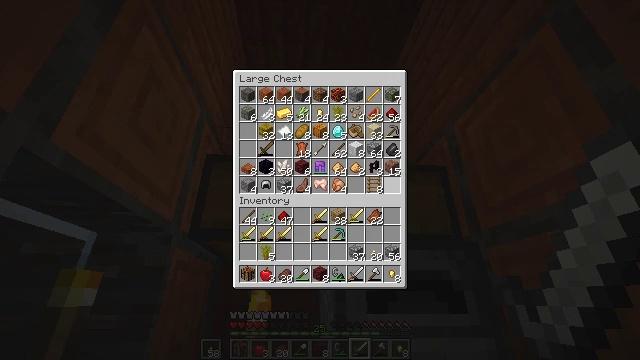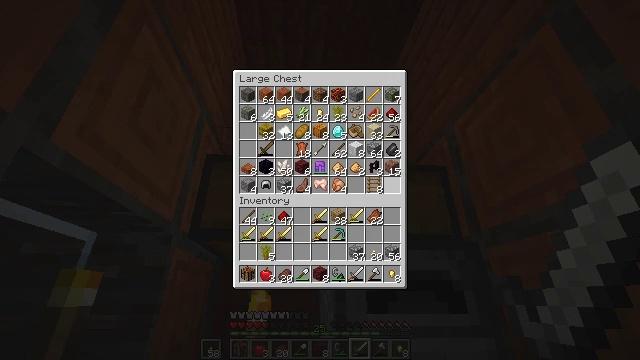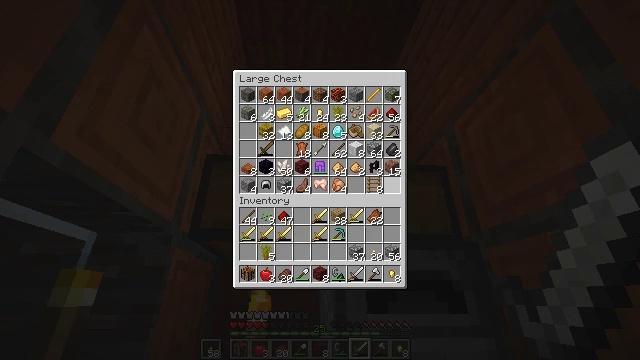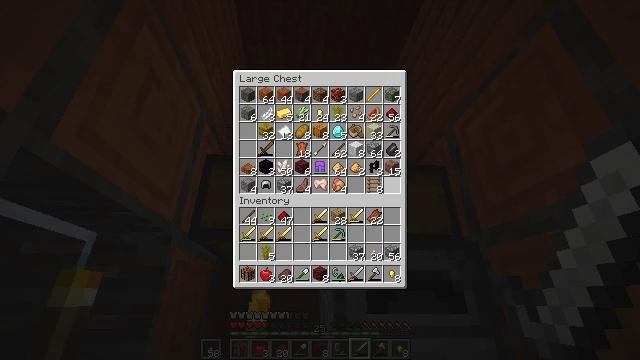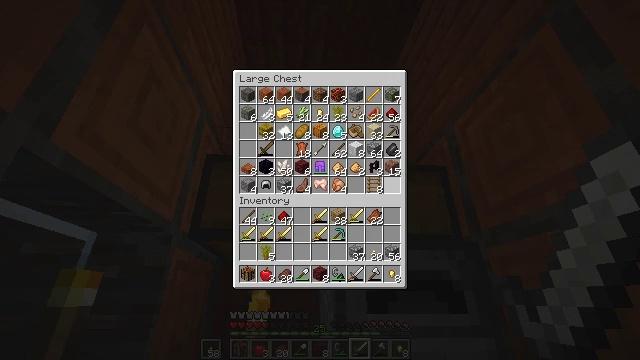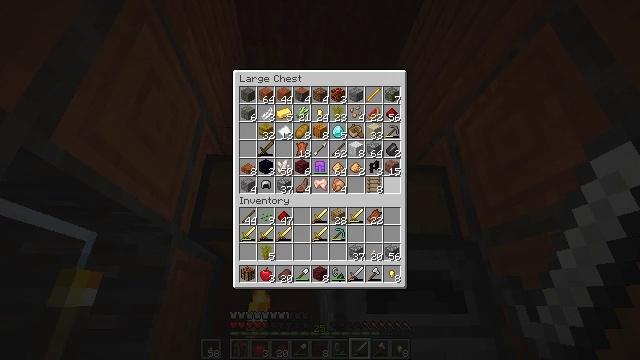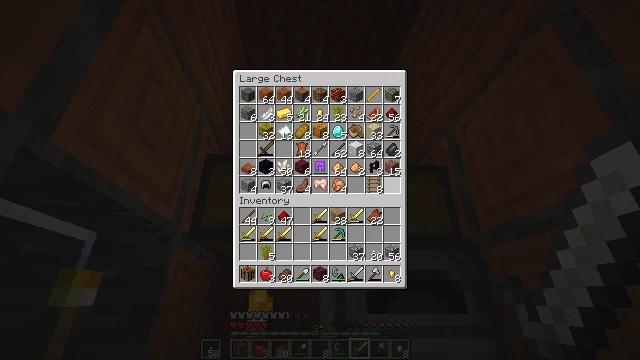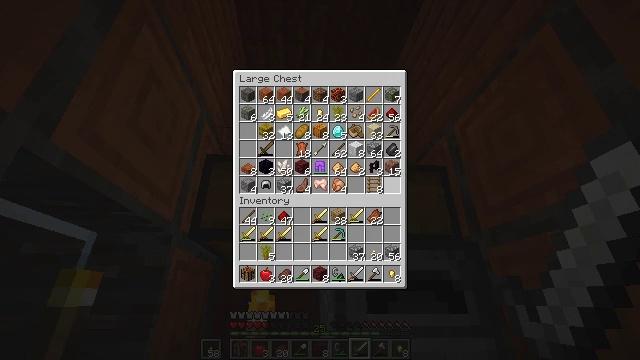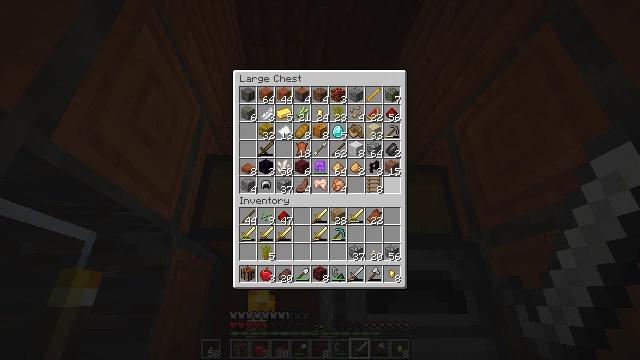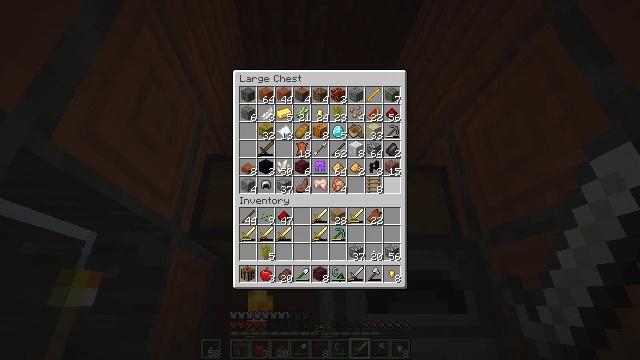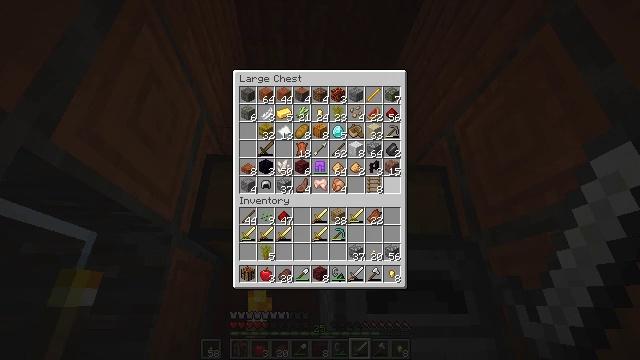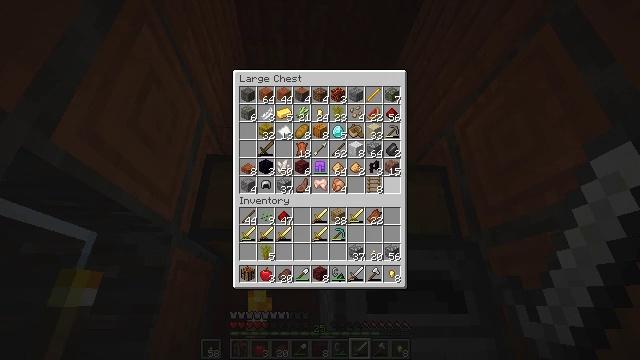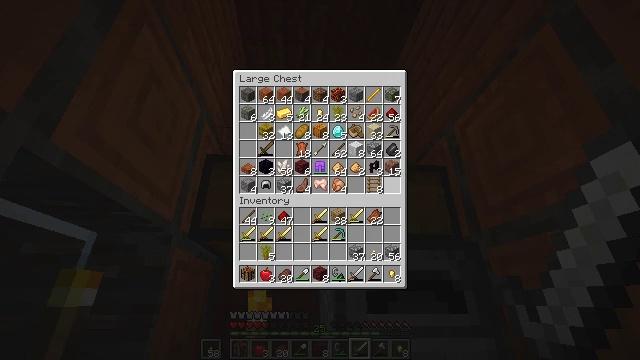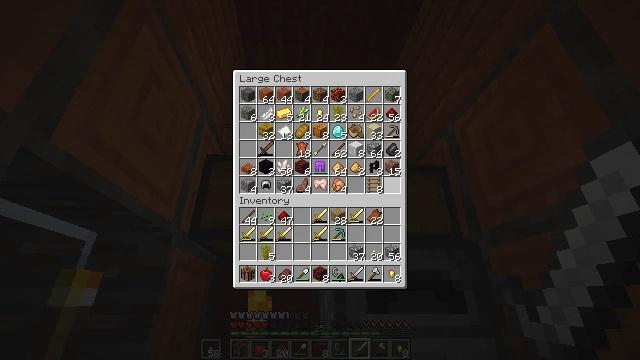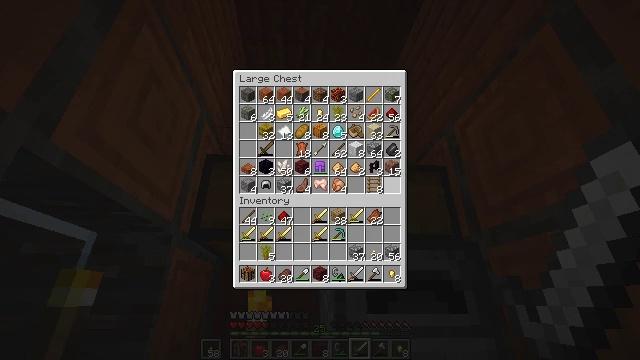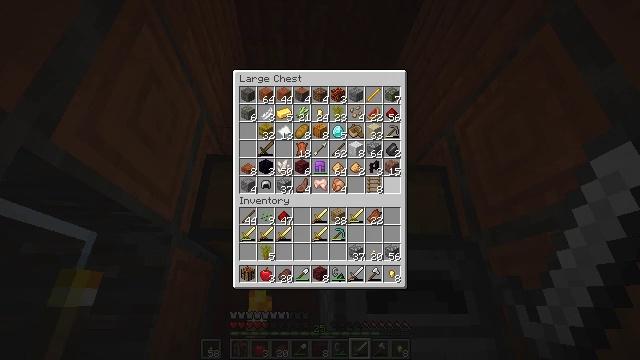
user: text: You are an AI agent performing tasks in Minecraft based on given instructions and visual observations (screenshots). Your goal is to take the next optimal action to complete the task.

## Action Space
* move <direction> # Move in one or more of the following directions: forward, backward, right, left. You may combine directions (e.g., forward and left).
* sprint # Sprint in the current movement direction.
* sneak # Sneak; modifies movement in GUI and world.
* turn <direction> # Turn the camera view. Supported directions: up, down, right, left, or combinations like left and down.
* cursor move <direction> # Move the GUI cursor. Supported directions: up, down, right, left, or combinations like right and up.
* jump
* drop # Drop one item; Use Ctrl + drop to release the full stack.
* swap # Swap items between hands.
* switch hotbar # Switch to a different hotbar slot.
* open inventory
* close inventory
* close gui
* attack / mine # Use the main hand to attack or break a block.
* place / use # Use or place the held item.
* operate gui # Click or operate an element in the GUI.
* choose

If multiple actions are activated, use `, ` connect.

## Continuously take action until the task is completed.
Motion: motion action
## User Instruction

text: Craft a powerful diamond sword.
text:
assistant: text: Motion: no_op
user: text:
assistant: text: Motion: no_op
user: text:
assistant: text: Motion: no_op
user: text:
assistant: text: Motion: no_op
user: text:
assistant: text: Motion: no_op
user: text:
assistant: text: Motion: no_op
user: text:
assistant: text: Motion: no_op
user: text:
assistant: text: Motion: no_op
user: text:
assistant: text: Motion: no_op
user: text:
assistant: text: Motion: no_op
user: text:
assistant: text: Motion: no_op
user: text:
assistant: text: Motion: no_op
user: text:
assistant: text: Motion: no_op
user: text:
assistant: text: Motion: no_op
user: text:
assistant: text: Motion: no_op
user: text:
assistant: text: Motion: no_op
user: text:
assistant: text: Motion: no_op
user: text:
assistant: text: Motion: no_op
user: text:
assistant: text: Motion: no_op
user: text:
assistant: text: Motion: no_op
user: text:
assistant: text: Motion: no_op
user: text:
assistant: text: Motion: no_op
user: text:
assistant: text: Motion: no_op
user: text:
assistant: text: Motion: no_op
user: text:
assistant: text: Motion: no_op
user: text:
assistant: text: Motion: no_op
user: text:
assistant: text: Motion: no_op
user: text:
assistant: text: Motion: no_op
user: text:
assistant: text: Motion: no_op
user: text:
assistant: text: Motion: no_op